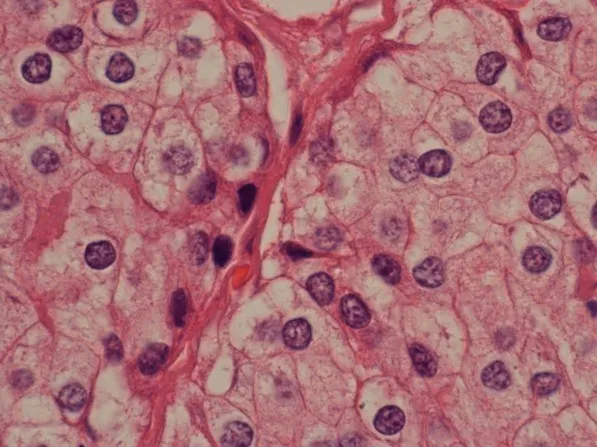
Parathyroid carcinoma x 100.
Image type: pathology (h&e)